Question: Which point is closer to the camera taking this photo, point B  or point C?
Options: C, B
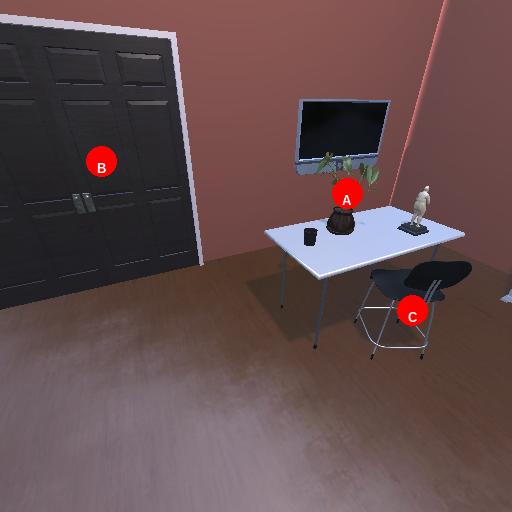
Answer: C